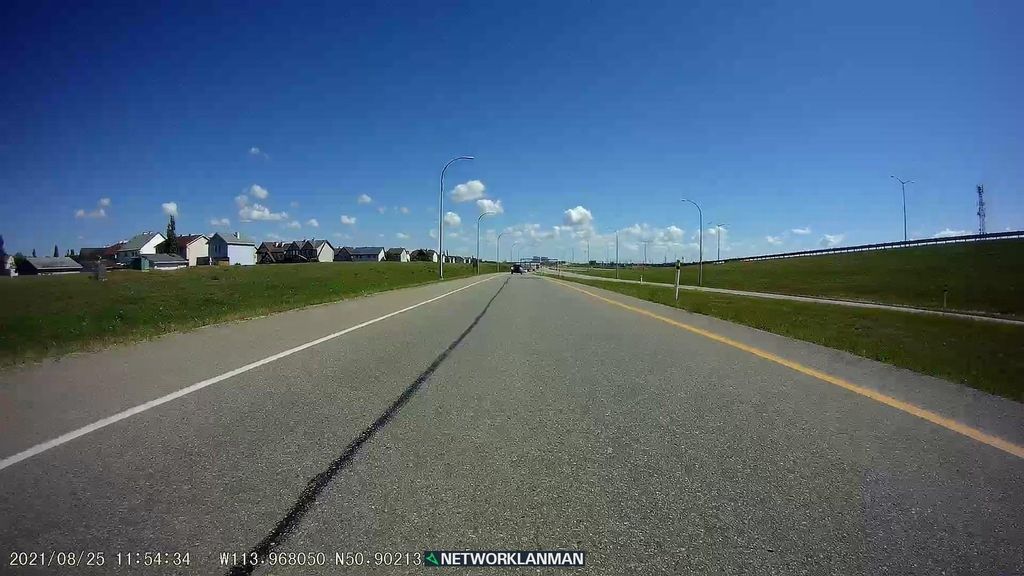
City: calgary